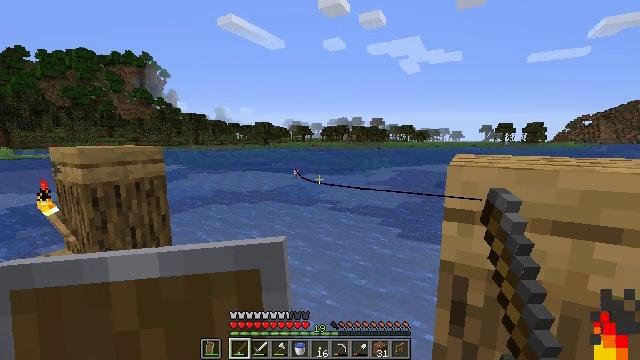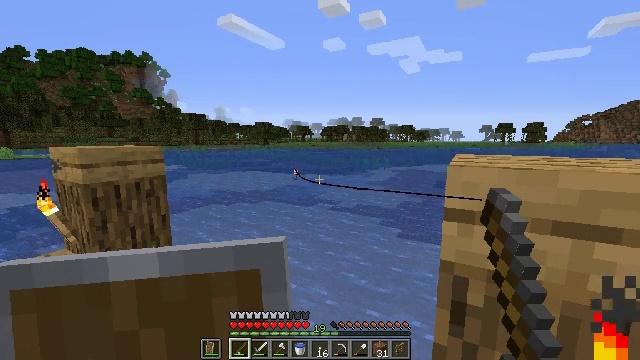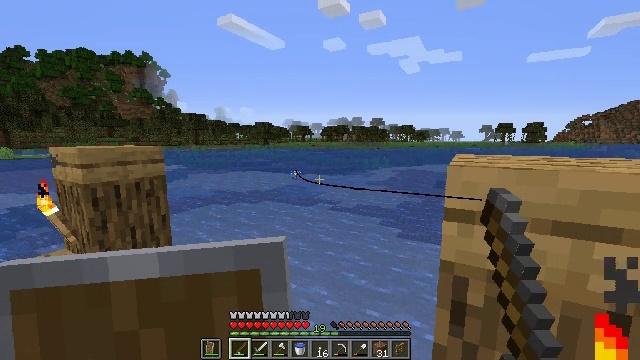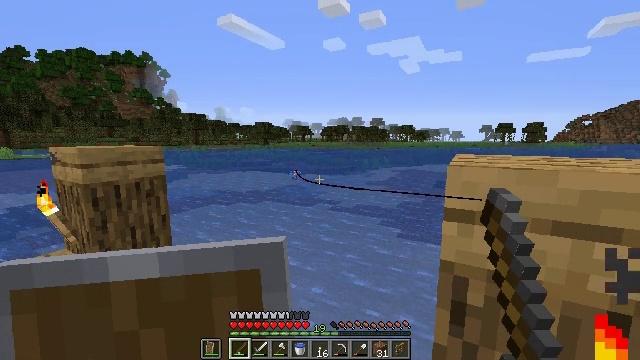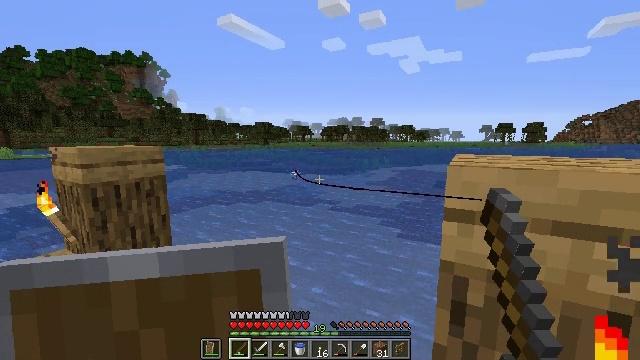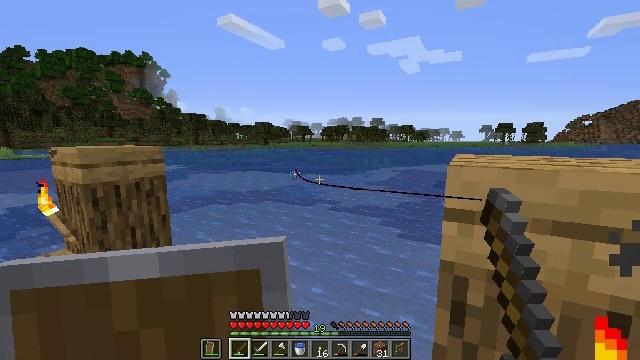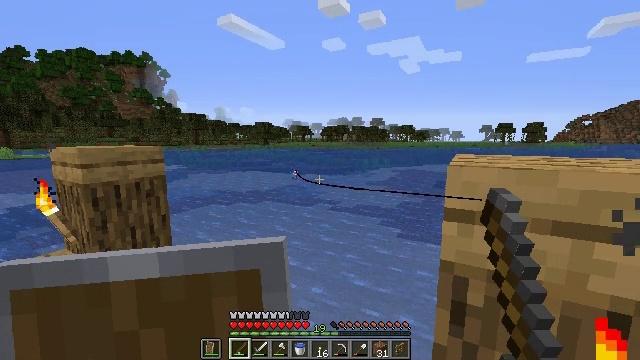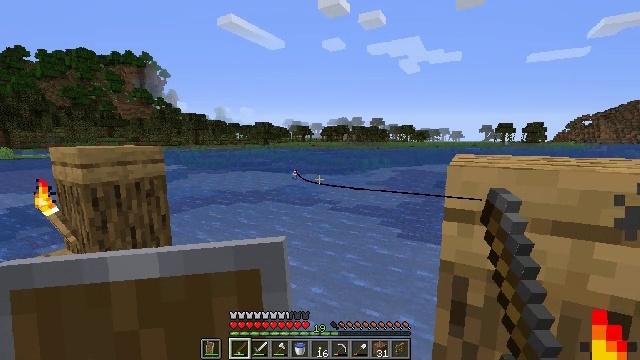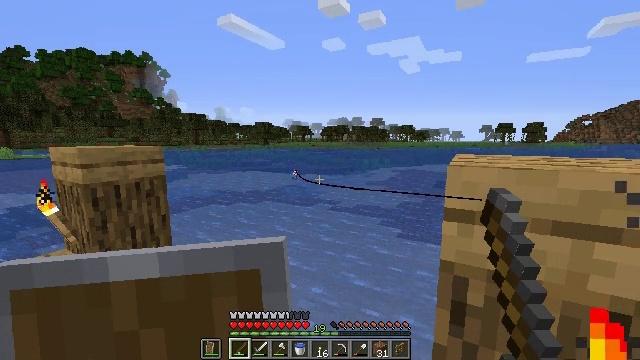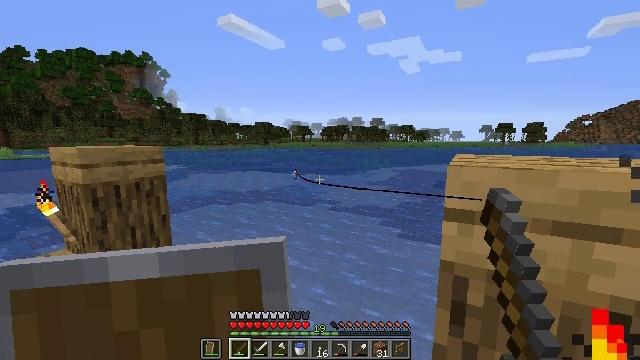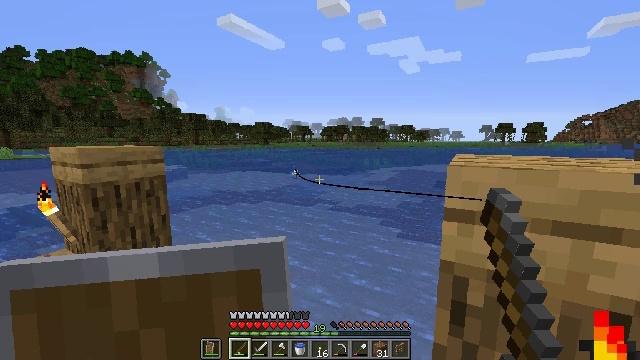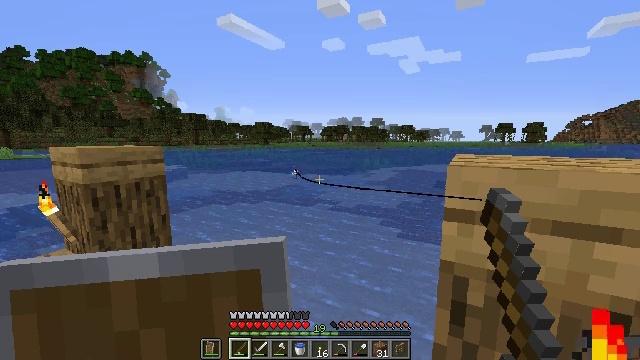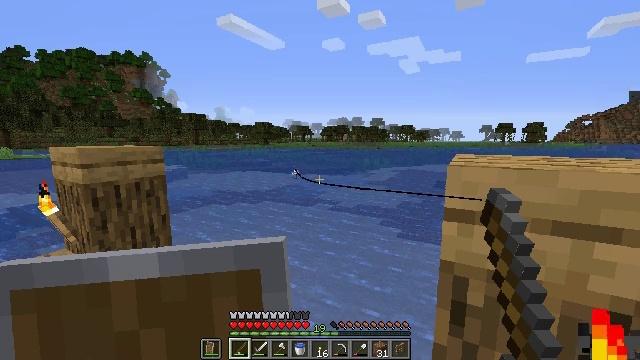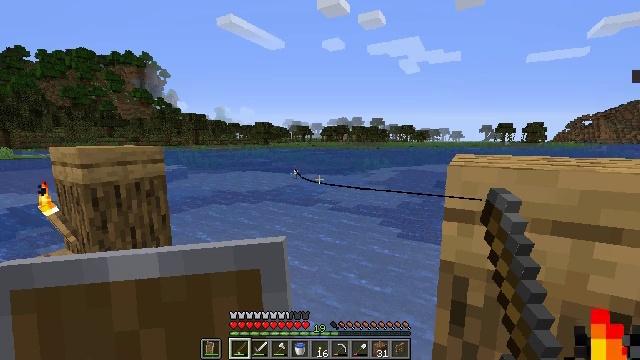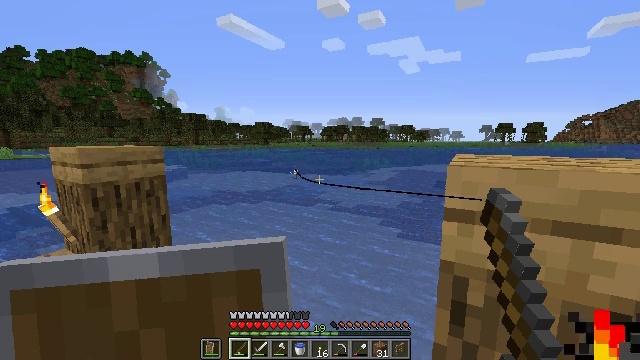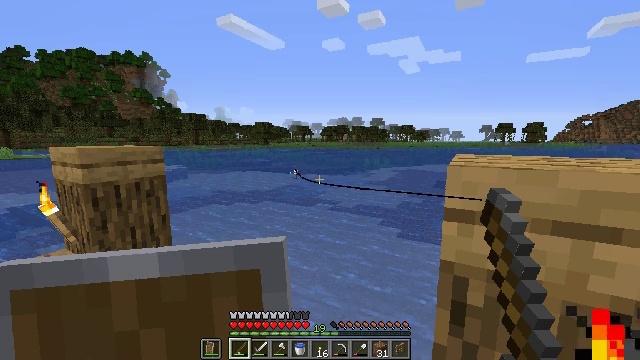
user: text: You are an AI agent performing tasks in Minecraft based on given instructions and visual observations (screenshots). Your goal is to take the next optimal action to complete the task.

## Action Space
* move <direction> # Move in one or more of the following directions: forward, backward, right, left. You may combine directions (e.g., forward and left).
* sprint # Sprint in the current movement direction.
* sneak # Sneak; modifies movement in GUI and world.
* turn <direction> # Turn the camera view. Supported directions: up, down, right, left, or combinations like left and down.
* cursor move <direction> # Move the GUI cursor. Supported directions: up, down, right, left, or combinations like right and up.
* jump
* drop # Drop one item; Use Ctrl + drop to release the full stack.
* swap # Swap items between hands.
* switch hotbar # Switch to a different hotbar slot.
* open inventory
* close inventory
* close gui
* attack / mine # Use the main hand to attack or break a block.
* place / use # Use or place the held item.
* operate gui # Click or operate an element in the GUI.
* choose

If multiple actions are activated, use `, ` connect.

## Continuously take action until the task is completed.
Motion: motion action
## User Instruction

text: Break the spruce sapling to collect it.
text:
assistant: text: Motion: no_op
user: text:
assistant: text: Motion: no_op
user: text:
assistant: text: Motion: no_op
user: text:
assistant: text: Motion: no_op
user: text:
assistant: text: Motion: no_op
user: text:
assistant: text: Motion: no_op
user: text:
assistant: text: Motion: no_op
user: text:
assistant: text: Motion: no_op
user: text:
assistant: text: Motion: no_op
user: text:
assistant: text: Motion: no_op
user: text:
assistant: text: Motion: no_op
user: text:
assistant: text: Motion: no_op
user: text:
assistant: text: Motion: no_op
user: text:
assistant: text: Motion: no_op
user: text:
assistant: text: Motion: no_op
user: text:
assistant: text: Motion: no_op
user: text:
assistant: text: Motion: no_op
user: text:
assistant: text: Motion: no_op
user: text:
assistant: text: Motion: no_op
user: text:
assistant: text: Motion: no_op
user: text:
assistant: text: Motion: no_op
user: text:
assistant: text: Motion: no_op
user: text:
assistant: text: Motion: no_op
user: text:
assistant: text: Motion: no_op
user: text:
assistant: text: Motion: no_op
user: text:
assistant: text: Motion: no_op
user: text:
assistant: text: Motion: no_op
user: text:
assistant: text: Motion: no_op
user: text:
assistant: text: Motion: no_op
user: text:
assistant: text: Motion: no_op